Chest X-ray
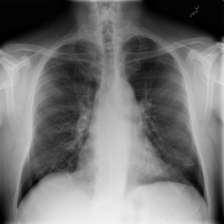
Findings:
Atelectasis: negative
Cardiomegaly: negative
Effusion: negative
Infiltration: positive
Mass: negative
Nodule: negative
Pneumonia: negative
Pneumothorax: negative
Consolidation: negative
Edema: negative
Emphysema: negative
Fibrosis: negative
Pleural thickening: negative
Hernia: negative